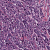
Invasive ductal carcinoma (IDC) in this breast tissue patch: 1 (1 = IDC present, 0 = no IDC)